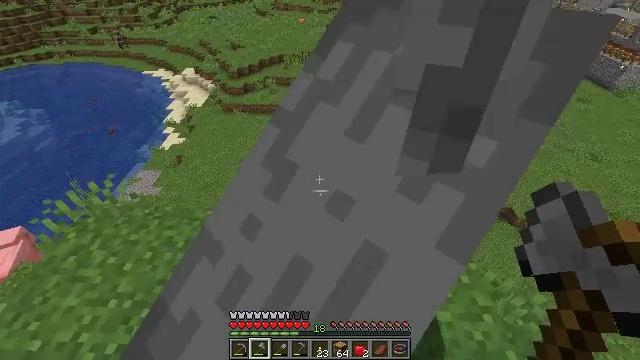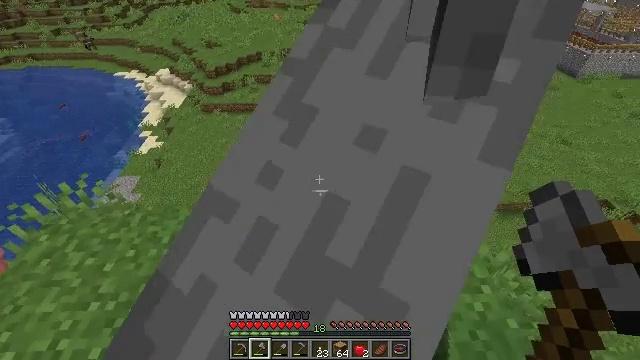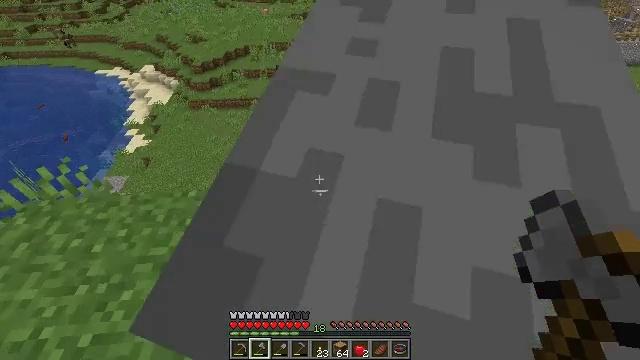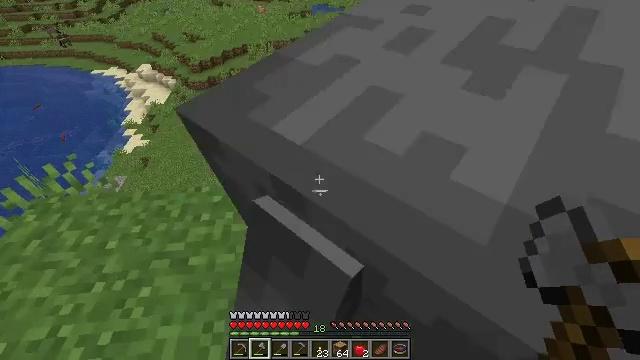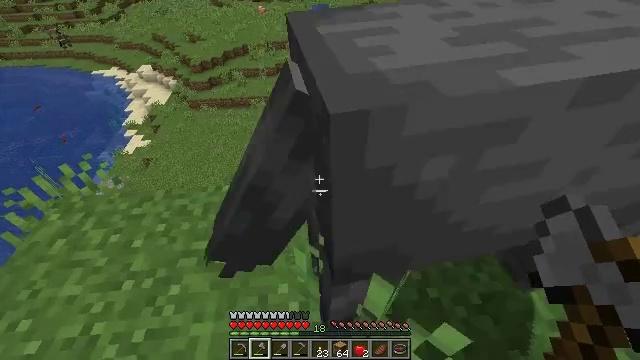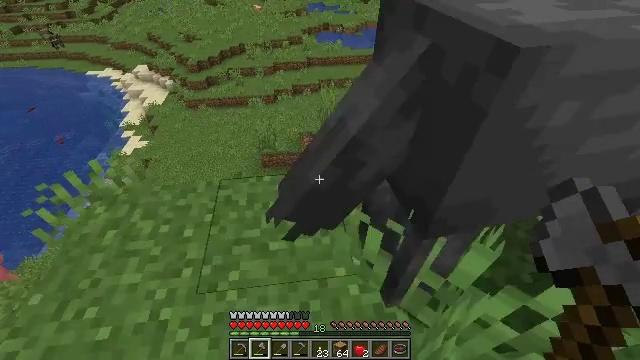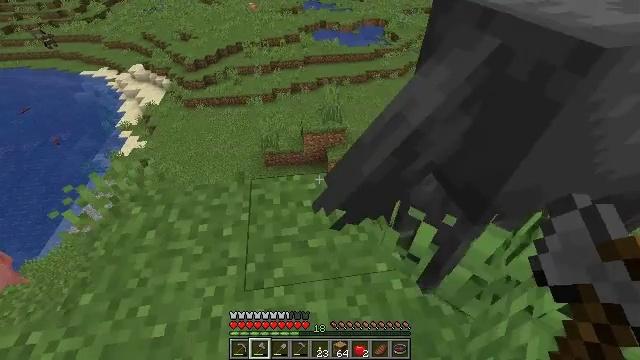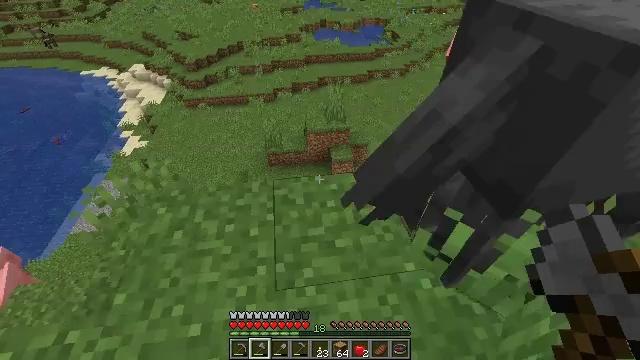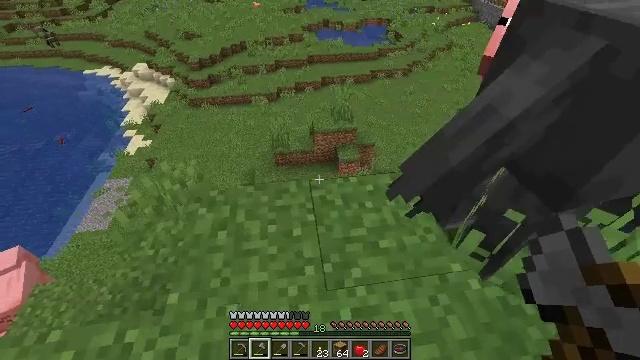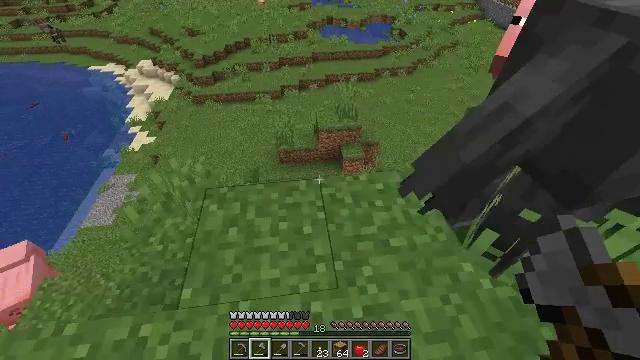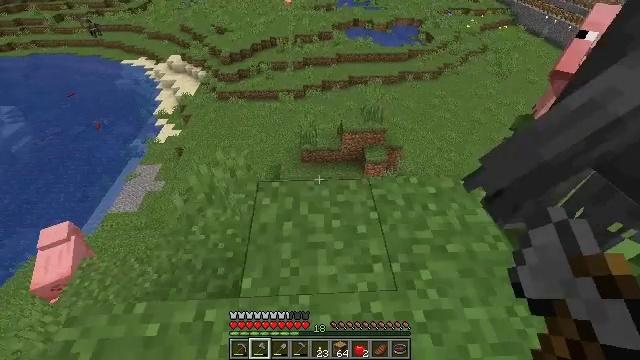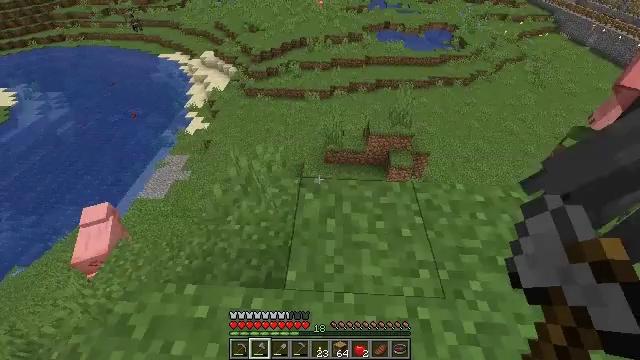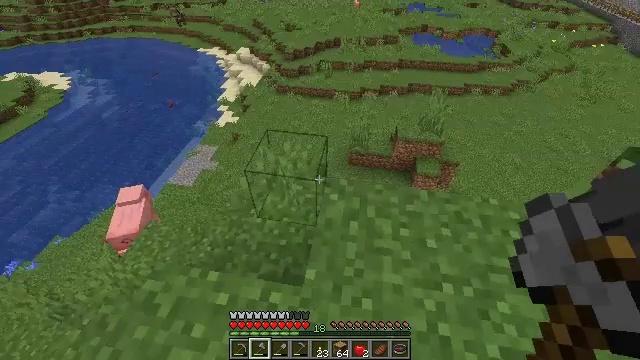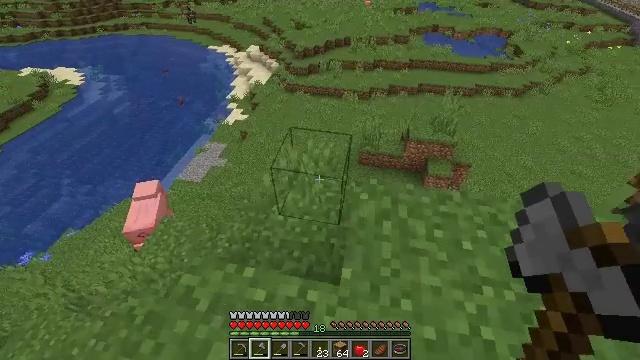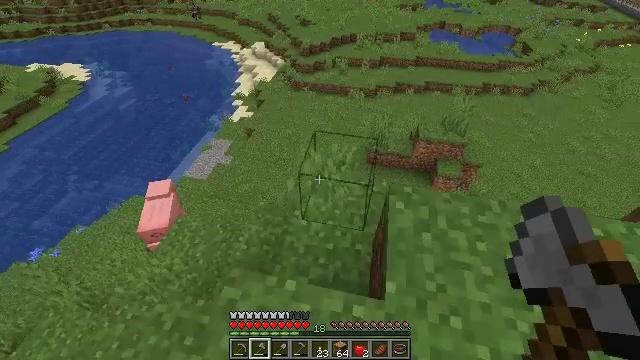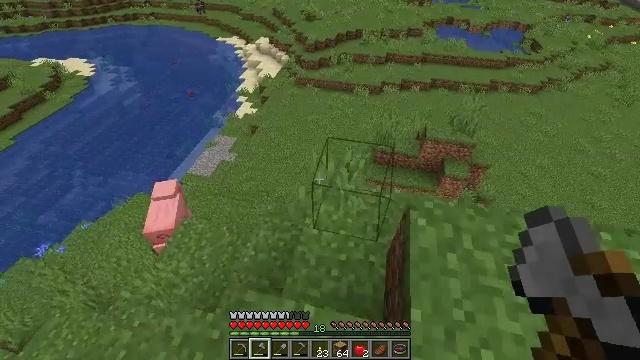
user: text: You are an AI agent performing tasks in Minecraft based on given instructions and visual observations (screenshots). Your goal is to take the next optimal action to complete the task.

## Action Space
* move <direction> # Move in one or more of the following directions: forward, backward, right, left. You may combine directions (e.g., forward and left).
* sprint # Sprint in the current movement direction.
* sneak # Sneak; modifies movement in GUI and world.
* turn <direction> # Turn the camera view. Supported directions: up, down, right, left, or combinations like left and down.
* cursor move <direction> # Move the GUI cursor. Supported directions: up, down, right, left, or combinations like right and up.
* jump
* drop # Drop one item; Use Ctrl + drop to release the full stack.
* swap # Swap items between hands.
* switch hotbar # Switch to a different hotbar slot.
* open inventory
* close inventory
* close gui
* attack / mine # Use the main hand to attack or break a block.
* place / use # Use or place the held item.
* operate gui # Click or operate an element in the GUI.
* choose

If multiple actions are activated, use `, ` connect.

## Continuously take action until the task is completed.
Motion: motion action
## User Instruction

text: Attack the cracked stone bricks to reclaim them.
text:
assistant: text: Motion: move left, turn right
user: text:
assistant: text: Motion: move left, turn right
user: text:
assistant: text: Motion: move left
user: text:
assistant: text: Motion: move left
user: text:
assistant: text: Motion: move left, turn right
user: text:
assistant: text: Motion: move left, turn right
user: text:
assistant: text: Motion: move left
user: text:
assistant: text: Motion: move left
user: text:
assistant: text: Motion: move left
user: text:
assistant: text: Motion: move left, turn left
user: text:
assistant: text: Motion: move left, turn left
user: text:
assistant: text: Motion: move left, turn left
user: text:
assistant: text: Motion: move left, turn left
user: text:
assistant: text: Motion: move forward
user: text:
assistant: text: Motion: move forward
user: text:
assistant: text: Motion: move forward, turn left and down
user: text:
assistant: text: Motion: move forward, turn left
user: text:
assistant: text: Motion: turn left
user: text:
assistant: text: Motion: turn left and up
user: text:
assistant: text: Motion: turn left and up
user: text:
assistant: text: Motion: turn left and up
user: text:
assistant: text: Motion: turn left and up
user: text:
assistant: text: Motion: turn left
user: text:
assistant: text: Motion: turn left
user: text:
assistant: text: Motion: turn left
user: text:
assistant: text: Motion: no_op
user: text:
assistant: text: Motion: no_op
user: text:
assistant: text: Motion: no_op
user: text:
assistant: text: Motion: no_op
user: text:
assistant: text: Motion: no_op